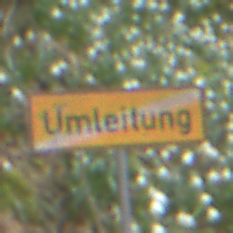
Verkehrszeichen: EndeDerUmleitungsankuendigung
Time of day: MorningAfternoon
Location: Outdoor (Nature)
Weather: PartlyCloudy
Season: NotSpecified
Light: Natural